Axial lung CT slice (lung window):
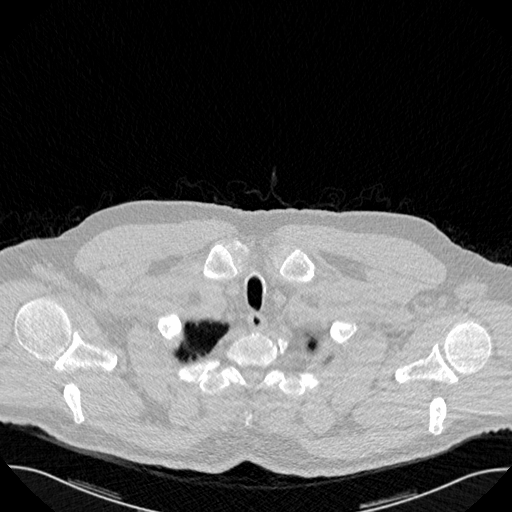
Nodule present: no